Question: This question have been asked already, but the answers seems still incomplete. The profound answers already found are the following:
1. How do you set an Android phone to be a "debug" device?
2. Android Device Chooser - Debug column
But unfortunatly non of them could explain it with absolute certainty, why or why not an Android device has debug support, btw. I don't mean the debug flag in AndoridManifest.xml files.
To check whether or not a rooted device could be managed to enable debug mode, I've rooted my Samsung Galaxy with no luck, even the rooted Galaxy S is not debuggable.
How can I enable/disable the Debug-Mode on my Samsung device?!
Thank you!
To clarify I look for a full debug enabled device, not the USB-debugging. Due to the stupid fact stackoverflow does not allow me to post images (low repuation score), this question has a little missunderstandig. I refer to full debug mode, shown in the Android Device Chooser column labeled Debug.
For completeness of question I've added the screen shot image now.

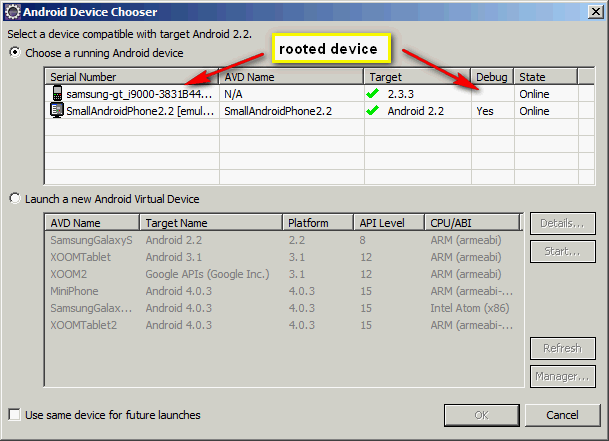
Answer:
All you need is to enable the USB debugging feature on your device.